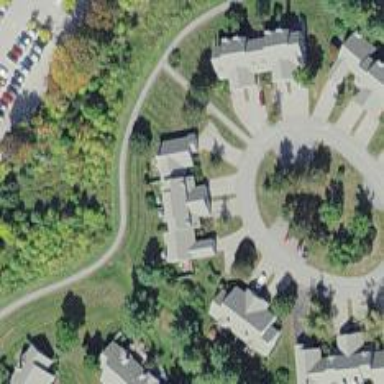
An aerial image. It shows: View of apartment building.